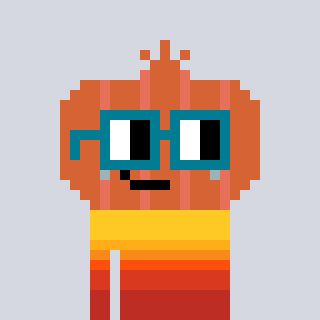
a pixel art character with square dark green glasses, a onion-shaped head and a bege-colored body on a cool background